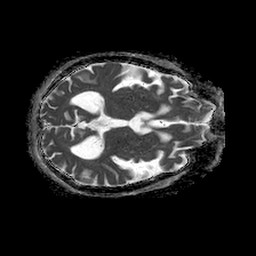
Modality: ADC
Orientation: axial
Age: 85
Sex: female
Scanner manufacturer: philips
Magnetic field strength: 1.5 T
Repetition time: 4.6 s
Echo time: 0.08515 s